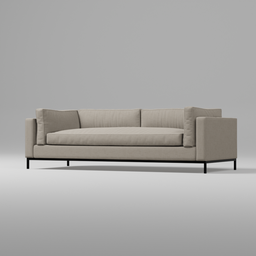
Label: furniture